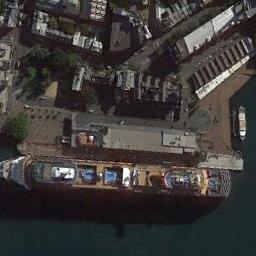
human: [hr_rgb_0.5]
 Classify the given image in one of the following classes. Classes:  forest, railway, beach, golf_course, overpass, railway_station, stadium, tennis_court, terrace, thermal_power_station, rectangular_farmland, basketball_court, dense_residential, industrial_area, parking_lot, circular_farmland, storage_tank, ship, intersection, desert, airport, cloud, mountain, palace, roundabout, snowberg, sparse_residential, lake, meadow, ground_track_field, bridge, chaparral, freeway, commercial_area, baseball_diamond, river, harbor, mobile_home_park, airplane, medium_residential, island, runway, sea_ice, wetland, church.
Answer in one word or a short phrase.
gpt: ship